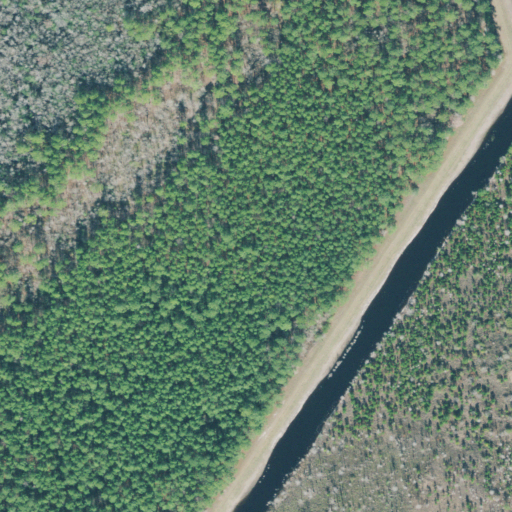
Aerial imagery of island in Georgia named Middle Island containing woody wetlands, open development, and herbaceous wetlands